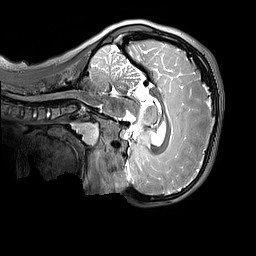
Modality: T2w
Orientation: sagittal
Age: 9
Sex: female
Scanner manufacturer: siemens
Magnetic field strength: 3 T
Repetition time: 3.2 s
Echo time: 0.408 s